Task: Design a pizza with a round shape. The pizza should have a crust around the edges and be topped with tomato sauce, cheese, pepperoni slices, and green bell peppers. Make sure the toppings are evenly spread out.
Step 408:
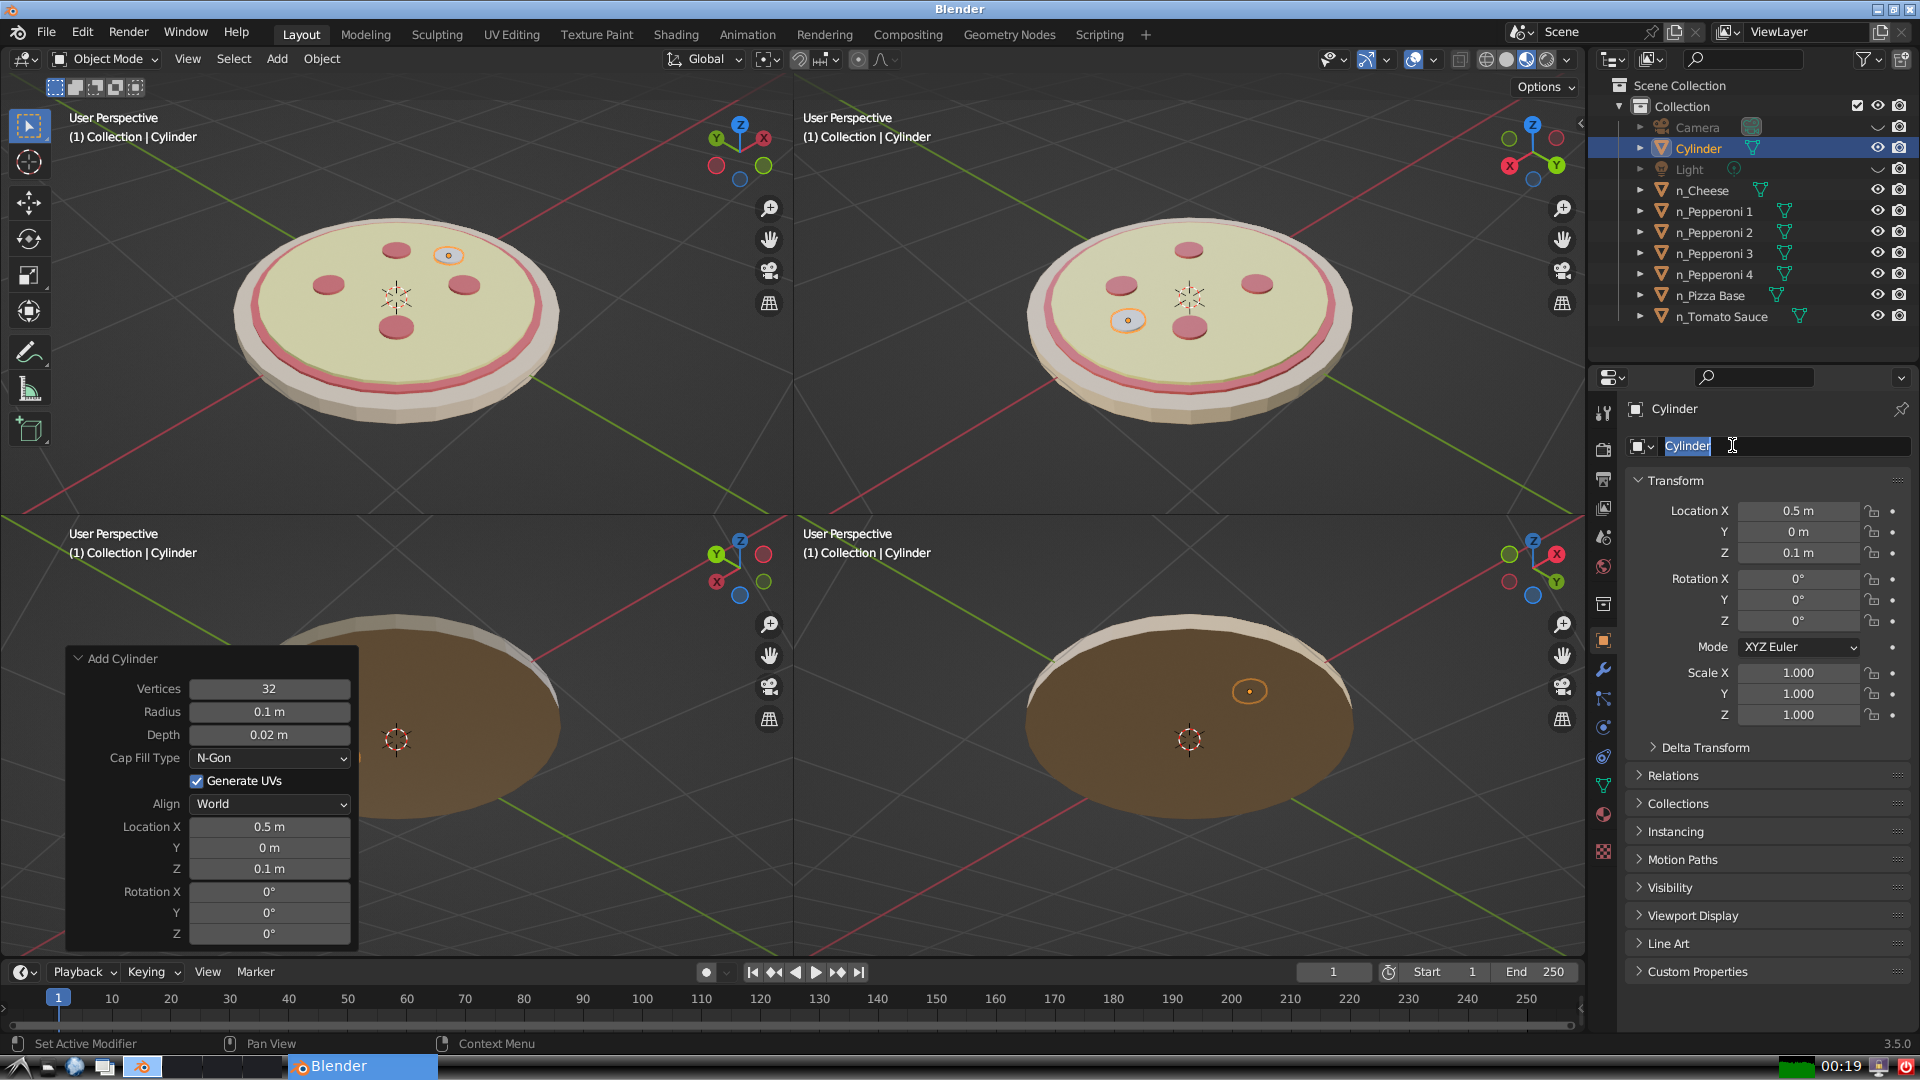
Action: input_text: n_Pepperoni 5